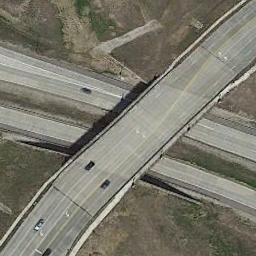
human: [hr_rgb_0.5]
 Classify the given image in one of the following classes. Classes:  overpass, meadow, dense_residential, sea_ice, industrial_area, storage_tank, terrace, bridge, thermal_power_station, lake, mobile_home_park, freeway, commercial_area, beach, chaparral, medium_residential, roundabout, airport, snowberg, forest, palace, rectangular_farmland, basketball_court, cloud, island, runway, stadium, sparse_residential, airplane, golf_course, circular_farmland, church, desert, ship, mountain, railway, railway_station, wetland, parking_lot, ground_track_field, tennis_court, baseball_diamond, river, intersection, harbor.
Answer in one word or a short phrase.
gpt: overpass